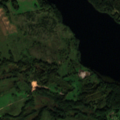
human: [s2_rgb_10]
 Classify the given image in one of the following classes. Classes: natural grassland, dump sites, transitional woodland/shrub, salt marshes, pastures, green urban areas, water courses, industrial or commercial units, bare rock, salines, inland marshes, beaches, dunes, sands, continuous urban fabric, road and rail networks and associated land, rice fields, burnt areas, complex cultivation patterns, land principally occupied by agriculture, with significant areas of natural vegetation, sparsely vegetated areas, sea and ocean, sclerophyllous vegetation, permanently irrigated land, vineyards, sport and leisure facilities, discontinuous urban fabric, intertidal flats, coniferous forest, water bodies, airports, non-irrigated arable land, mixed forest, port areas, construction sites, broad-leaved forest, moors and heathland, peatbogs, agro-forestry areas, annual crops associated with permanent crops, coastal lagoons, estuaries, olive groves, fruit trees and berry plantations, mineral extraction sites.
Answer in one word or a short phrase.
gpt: non-irrigated arable land, fruit trees and berry plantations, complex cultivation patterns, land principally occupied by agriculture, with significant areas of natural vegetation, water bodies